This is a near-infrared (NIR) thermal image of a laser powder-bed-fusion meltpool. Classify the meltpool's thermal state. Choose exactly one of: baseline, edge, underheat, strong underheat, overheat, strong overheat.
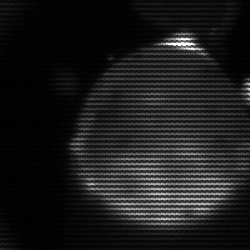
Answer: edge